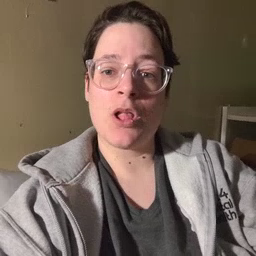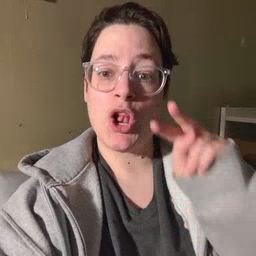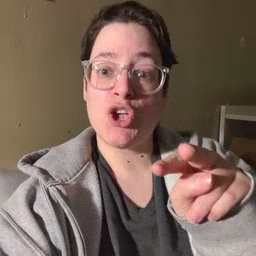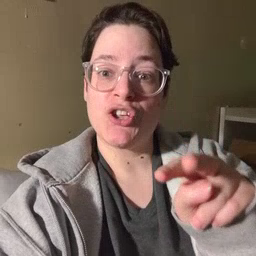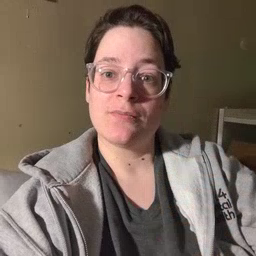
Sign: look